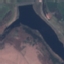
Land use / land cover: River